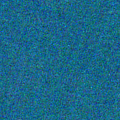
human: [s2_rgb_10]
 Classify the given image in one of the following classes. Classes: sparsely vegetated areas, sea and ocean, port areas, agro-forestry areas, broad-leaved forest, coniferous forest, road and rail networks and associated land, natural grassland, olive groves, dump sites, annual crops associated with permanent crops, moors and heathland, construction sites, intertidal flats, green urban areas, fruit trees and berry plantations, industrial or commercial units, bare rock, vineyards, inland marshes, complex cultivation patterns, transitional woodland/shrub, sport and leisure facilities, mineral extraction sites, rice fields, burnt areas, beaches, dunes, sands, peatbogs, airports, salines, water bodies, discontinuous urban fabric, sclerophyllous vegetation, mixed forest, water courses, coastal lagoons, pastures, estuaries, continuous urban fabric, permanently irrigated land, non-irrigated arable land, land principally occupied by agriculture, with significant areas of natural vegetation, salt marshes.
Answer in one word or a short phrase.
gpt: sea and ocean